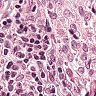
Metastatic tissue present: no